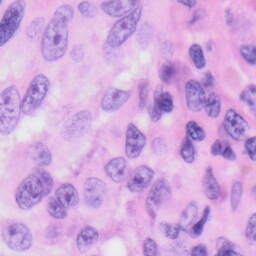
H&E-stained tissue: Skin